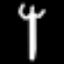
Label: fork